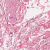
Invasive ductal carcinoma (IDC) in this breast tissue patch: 0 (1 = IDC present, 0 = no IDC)